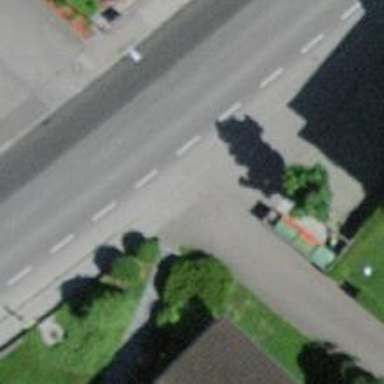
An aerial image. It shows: Secondary road with asphalt surface. It has cycle lane on both sides.